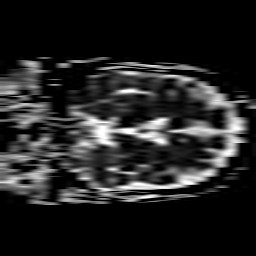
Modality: ADC
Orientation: coronal
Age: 81
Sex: female
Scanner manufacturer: philips
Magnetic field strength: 1.5 T
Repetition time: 4.808 s
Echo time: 0.07764 s